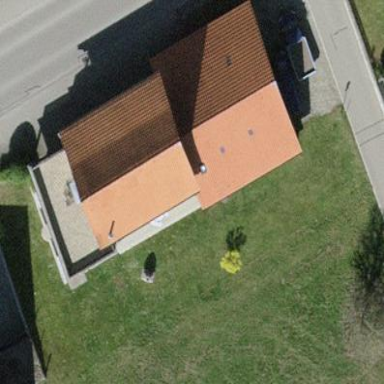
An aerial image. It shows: Detached building with gabled tile roof.